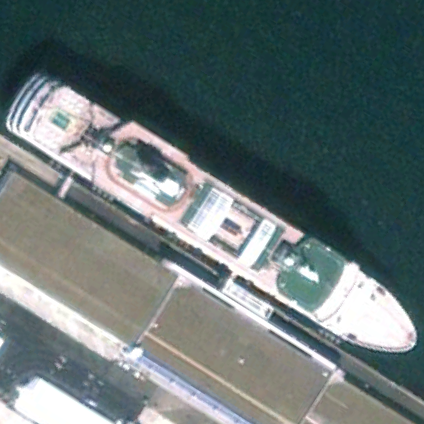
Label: Megayacht